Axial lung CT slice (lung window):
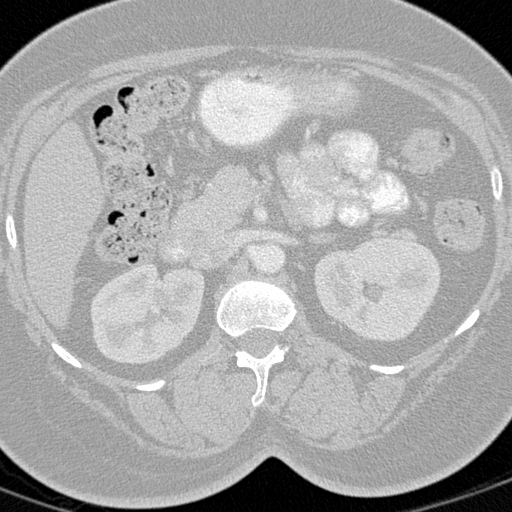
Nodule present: no